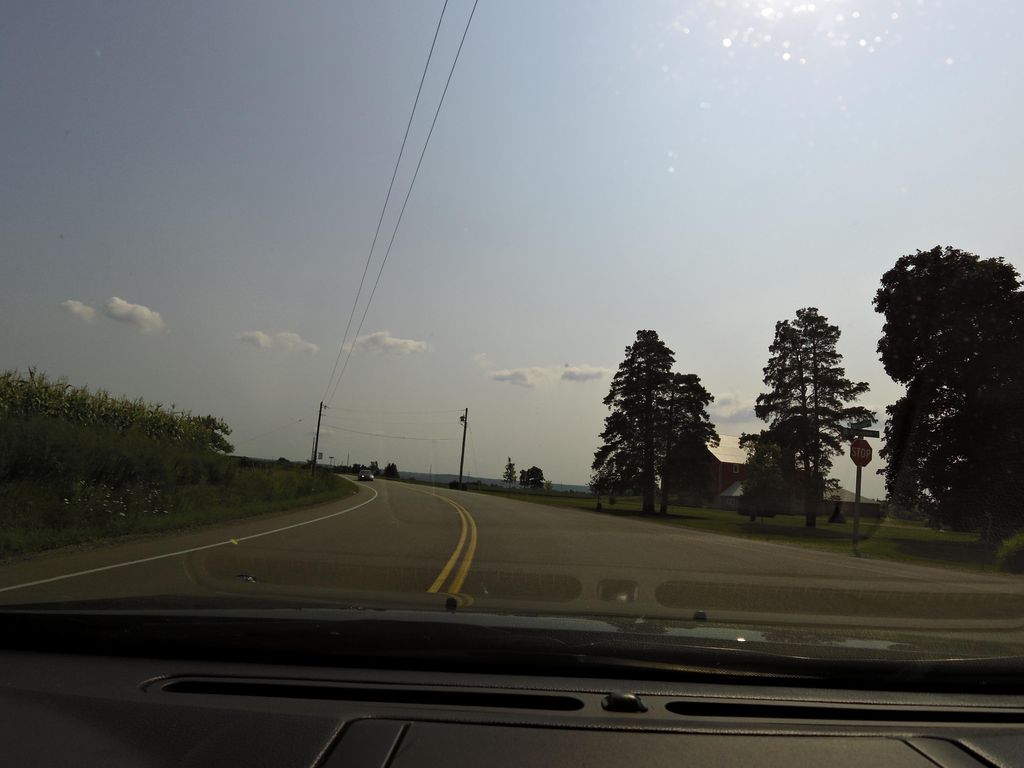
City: hamilton